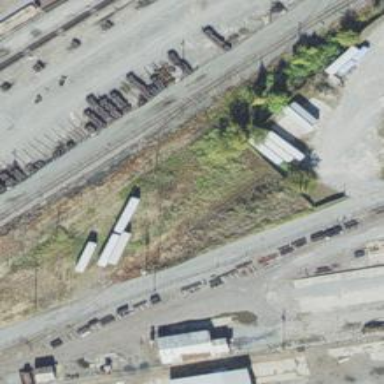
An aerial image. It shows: Railway yard used for servicing trains.